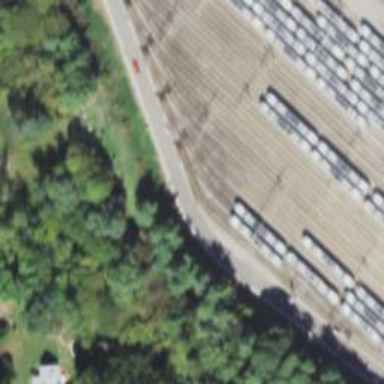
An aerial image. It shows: Light rail service yard with electrified contact lines.